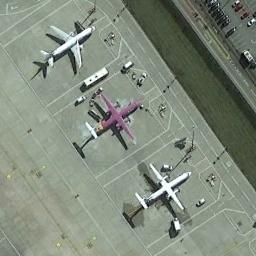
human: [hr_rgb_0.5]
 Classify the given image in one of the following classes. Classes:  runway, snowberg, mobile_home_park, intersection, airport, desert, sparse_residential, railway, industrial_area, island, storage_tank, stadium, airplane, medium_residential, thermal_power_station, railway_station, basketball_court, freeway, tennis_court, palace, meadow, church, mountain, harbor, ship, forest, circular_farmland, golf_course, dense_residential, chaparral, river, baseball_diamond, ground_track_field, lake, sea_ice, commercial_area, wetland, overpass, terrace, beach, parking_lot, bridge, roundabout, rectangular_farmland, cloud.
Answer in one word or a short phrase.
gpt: airplane